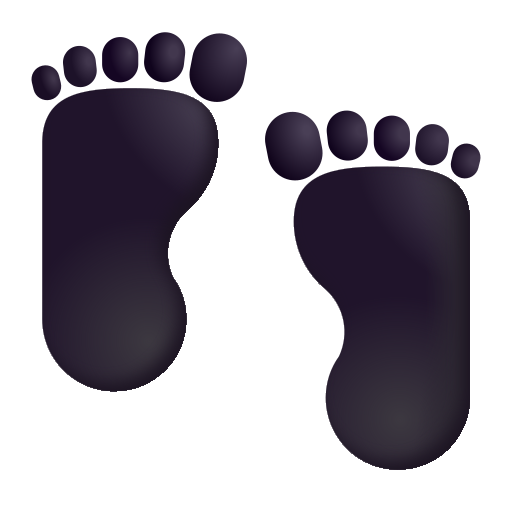
footprints color